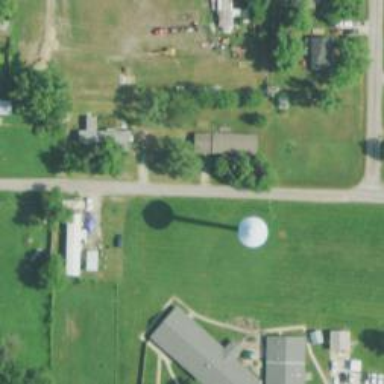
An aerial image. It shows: Water tower that is man-made.